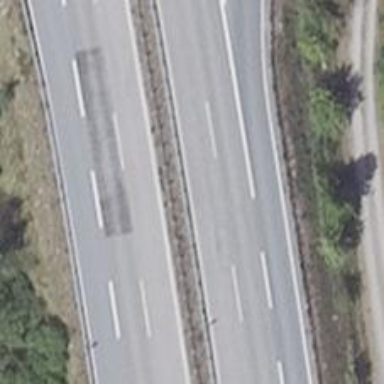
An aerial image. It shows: Motorway junction.